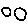
Label: circle